【题型】解答题　【知识点】平面几何　【难度】medium
在学习锐角的三角比时，小明同学对“具有倍半关系的两个锐角的三角比具有怎样的关系”这个问题产生了浓厚的兴趣，并进行了一些研究。

(1) 初步尝试：

我们知道：$\tan 60^\circ = \underline{\quad\quad\quad}$，$\tan 30^\circ = \underline{\quad\quad\quad}$。

发现结论：$\tan A \underline{\quad\quad} 2\tan \frac{1}{2}\angle A$（填“$=$”或“$\neq$”）；

(2) 如图，在 $Rt\triangle ABC$ 中，$\angle C = 90^\circ$，$AC = 2$，$BC = 1$，求 $\tan \frac{1}{2}\angle BAC$ 的值；

研究思路：小明想构造包含 $\frac{1}{2}\angle BAC$ 的直角三角形；延长 $CA$ 至 $D$，使得 $DA = AB$，连接 $BD$，所以得到 $\angle D = \frac{1}{2}\angle BAC$，即转化为求 $\angle D$ 的正切值，那么，$\tan \frac{1}{2}\angle BAC = \underline{\quad\quad\quad}$。

(3) 在 $\triangle ABC$ 中，$\angle A$ 为锐角，$\tan A = \frac{1}{3}$，$\angle B = 2\angle A$，$AB = 3\sqrt{10}$。求 $S_{\triangle ABC}$ 的值。
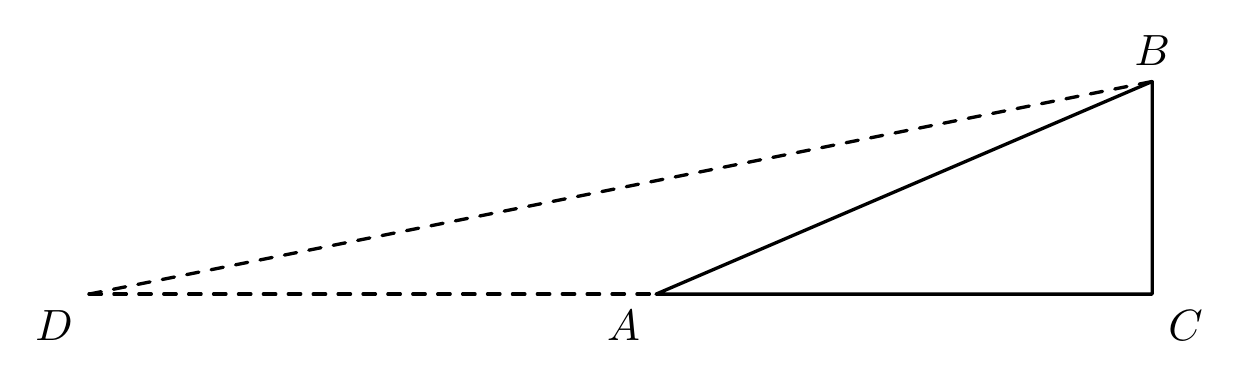
【解答】
【答案】(1) $\sqrt{3}, \frac{\sqrt{3}}{3}, \neq$；(2) $\sqrt{5}-2$；(3) $\frac{135}{13}$

【分析】（1）根据特殊角的锐角三角函数值直接填空即可；

（2）根据正切的定义，在 $Rt\triangle BCD$ 中求 $\angle D$ 的正切值即可；

（3）作 $AB$ 的垂直平分线，交 $AC$ 于点 $E$，连接 $BE$，过点 $B$ 作 $BD \perp AC$ 的延长线于点 $D$，根据（2）的方法先求得 $\tan \angle ABC$ 的值，过点 $C$ 作 $CF \perp AB$ 于点 $F$，进而求得 $CF$ 的值，根据三角形的面积公式计算即可。

【详解】（1）$\tan 60^\circ = \sqrt{3}, \tan 30^\circ = \frac{\sqrt{3}}{3}$

$\therefore \tan A \neq 2\tan \frac{1}{2}\angle A$

故答案为：$\sqrt{3}, \frac{\sqrt{3}}{3}, \neq$

（2）在 $Rt\triangle ABC$ 中，$\angle C = 90^\circ$，$AC = 2$，$BC = 1$，

$\therefore \tan \angle BAC = \frac{BC}{AC} = \frac{1}{2}, AB = \sqrt{AC^2 + BC^2} = \sqrt{5}$

$\because DA = AB$，

$\therefore \angle ADB = \angle ABD$

$\therefore \angle D = \frac{1}{2}\angle BAC$

$\therefore DC = DA + AC = AB + AC = \sqrt{5} + 2$

$\therefore \tan D = \frac{BC}{CD} = \frac{1}{\sqrt{5} + 2} = \frac{\sqrt{5} - 2}{(\sqrt{5} + 2)(\sqrt{5} - 2)} = \sqrt{5} - 2$

$\therefore \tan \frac{1}{2}\angle BAC = \tan D = \sqrt{5} - 2$

故答案为：$\sqrt{5} - 2$

（3）如图，作 $AB$ 的垂直平分线，交 $AC$ 于点 $E$，连接 $BE$，过点 $B$ 作 $BD \perp AC$ 的延长线于点 $D$，

$\therefore EA = EB$

$\therefore \angle EAB = \angle EBA$

$\therefore \angle BED = \angle EAB + \angle EBA = 2\angle A$

$\because \angle ABC = 2\angle A$，

$\therefore \angle BED = \angle ABC$，

在 $Rt\triangle ABD$ 中，$\tan A = \frac{1}{3}$，$AB = 3\sqrt{10}$，

$\therefore \tan A = \frac{BD}{AD} = \frac{1}{3}$，

设 $BD = x$，则 $AD = 3x$，

$\therefore AB = \sqrt{BD^2 + AD^2} = \sqrt{10}x$

解得 $x = 1$

$\therefore BD = 1, AD = 3$

设 $AE = a$，则 $EB = a$，$ED = AD - AE = 3 - a$

在 $Rt\triangle EBD$ 中

$EB^2 = ED^2 + BD^2$

$a^2 = (3 - a)^2 + 1^2$

解得 $a = \frac{5}{3}$

$\therefore AE = \frac{5}{3}, ED = 3 - \frac{5}{3} = \frac{4}{3}$

$\therefore \tan \angle ABC = \tan \angle BED = \frac{BD}{ED} = \frac{1}{\frac{4}{3}} = \frac{3}{4}$

如图，过点 $C$ 作 $CF \perp AB$ 于点 $F$，

$\because \tan ABC = \frac{3}{4}, \tan A = \frac{1}{3}$

设 $CF = 3m$，则 $AF = 9m, BF = 4m$

$\therefore AB = 13m = 3\sqrt{10}$

解得 $m = \frac{3\sqrt{10}}{13}$

$\therefore CF = \frac{9\sqrt{10}}{13}$

$\therefore S_{\triangle ABC} = \frac{1}{2} \times AB \times CF = \frac{1}{2} \times 3\sqrt{10} \times \frac{9\sqrt{10}}{13} = \frac{135}{13}$

【点睛】本题考查了特殊角的锐角三角函数值，解直角三角形，掌握三角函数的定义和解直角三角形是解题的关键。
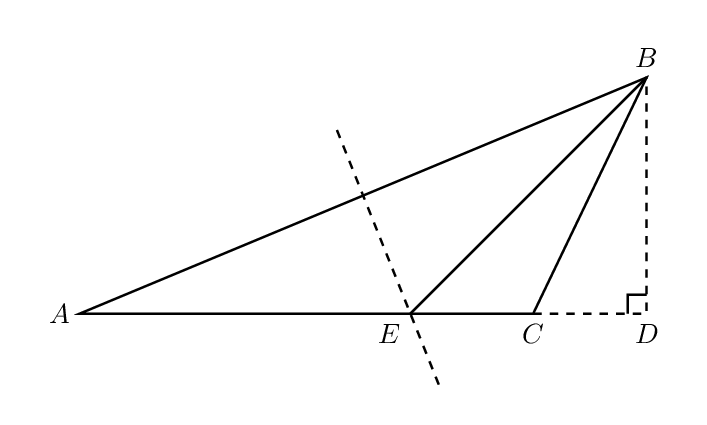
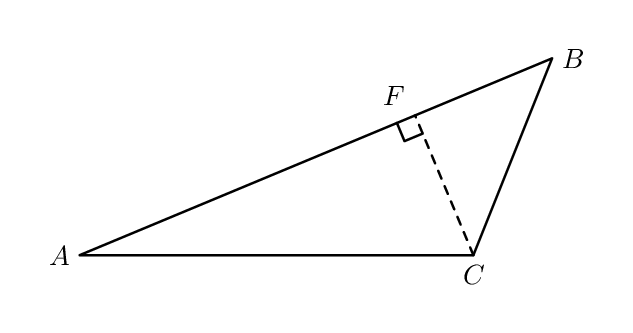